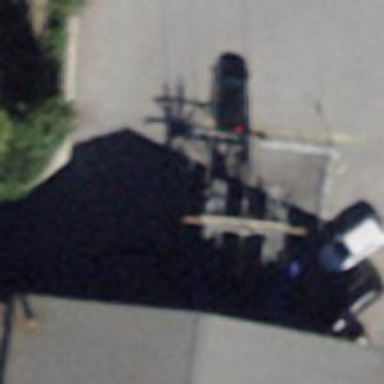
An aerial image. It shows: Pylon used for aerialway.